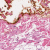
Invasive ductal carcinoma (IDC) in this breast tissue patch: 0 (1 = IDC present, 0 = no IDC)